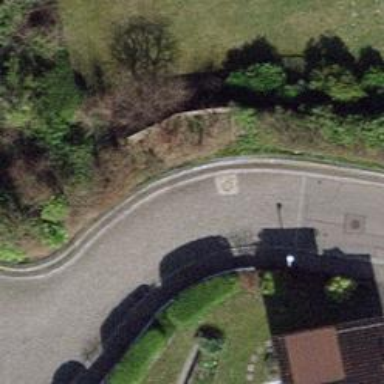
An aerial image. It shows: Residential road with sett surface.